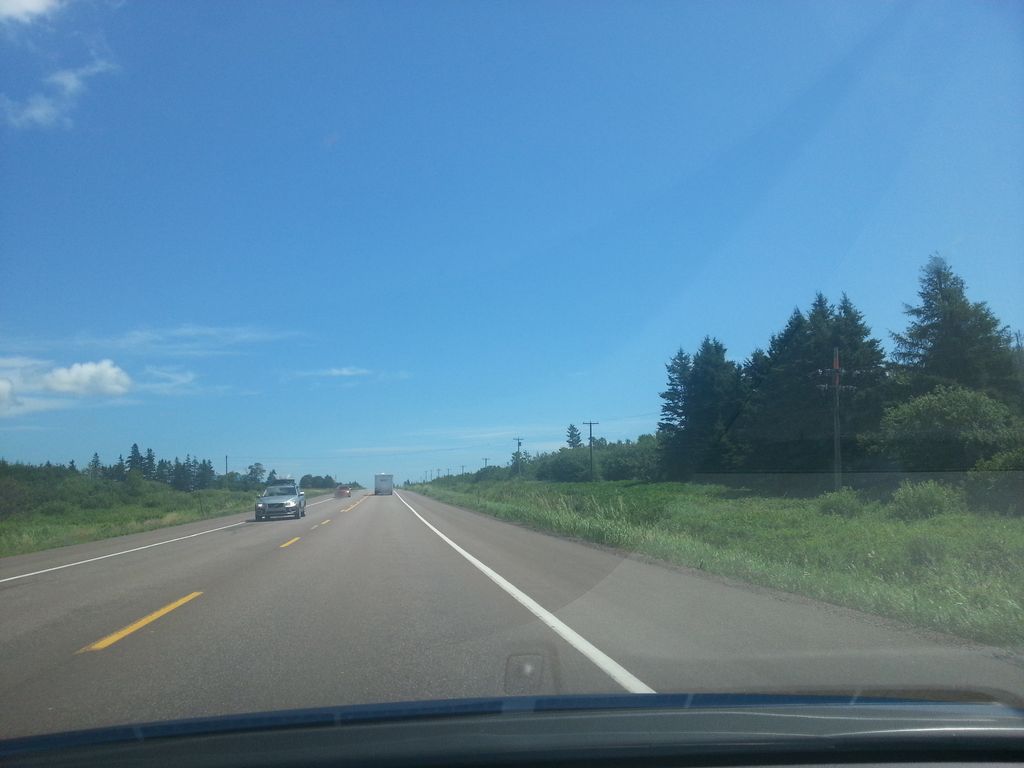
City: charlottetown